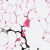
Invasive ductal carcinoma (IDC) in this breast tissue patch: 0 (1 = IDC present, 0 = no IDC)